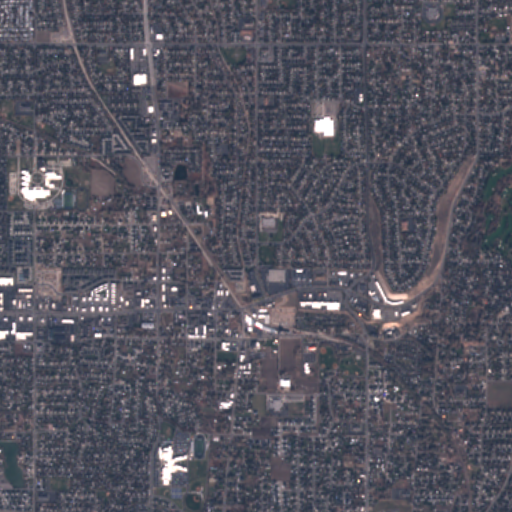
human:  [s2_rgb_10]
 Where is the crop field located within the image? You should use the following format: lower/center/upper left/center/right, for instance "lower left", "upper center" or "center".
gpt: The crop field is located in the upper left of the image.
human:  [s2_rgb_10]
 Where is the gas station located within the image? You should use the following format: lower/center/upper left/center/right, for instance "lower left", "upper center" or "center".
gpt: The gas station is located in the upper left of the image.
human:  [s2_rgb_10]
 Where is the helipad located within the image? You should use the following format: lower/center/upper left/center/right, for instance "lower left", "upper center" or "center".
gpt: The helipad is located in the lower center of the image.
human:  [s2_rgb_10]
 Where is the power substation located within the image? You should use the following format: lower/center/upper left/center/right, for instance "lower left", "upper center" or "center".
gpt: The power substation is located in the center of the image.
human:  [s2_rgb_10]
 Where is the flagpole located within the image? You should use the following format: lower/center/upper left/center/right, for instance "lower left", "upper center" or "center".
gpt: The flagpole is located in the center left of the image.
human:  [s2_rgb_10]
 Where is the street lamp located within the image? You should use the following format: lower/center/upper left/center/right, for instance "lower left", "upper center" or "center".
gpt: The street lamp is located in the upper left of the image.
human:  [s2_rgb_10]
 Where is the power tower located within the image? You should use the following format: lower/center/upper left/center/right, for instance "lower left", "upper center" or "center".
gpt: There is no power tower in the image.